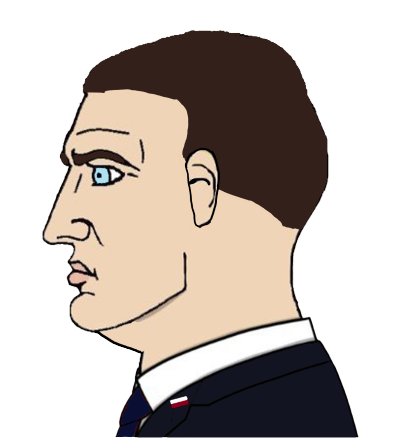
Label: 4_Yes_Chad